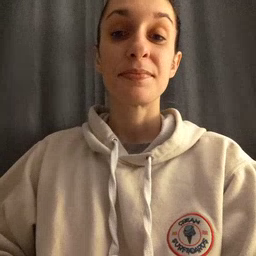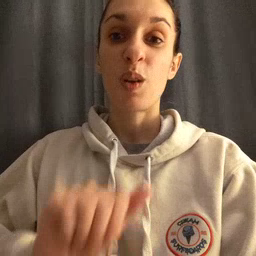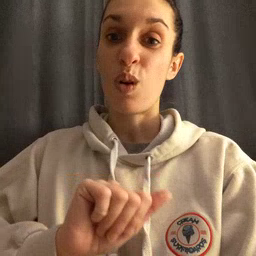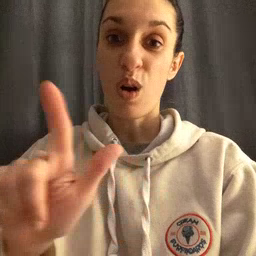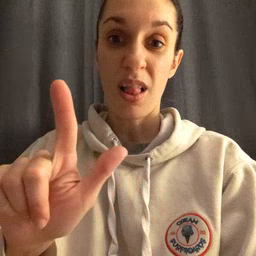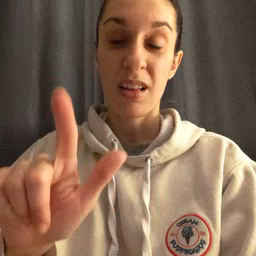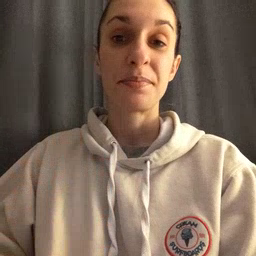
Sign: all